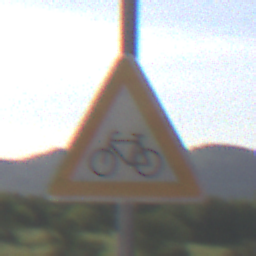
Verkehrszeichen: RadverkehrRechts
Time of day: MorningAfternoon
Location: Outdoor (RoadRail)
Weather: PartlyCloudy
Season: NotSpecified
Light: Natural